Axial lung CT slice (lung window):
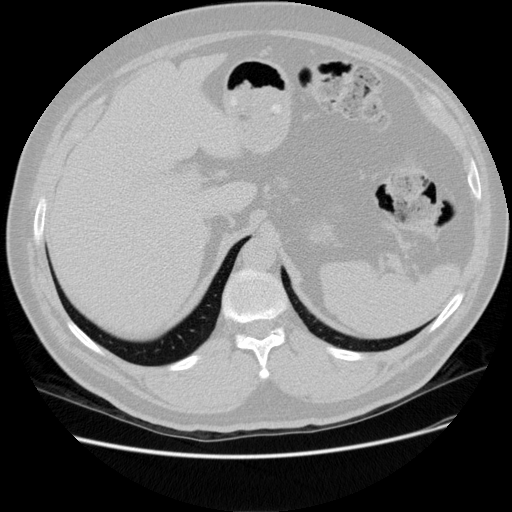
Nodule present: no